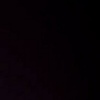
Label: space